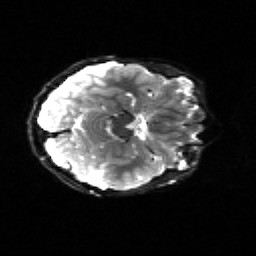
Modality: sbref
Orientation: axial
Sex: male
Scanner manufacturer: siemens
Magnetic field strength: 3 T
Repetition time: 5 s
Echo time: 0.0694 s